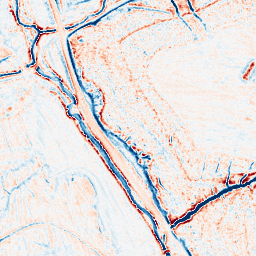
Category: edge_preserving
Decomposition family: anisotropic_diffusion
Decomposition parameters: iterations: 10
kappa: 10
gamma: 0.2
Upsampling method: sinc_hamming
Upsampling parameters: scale: 2
kernel_size: 4
Upsampling scale: 2